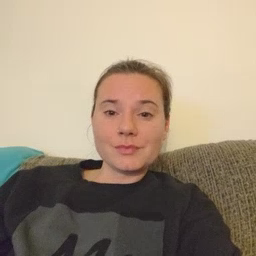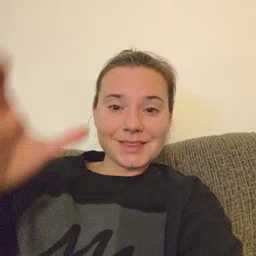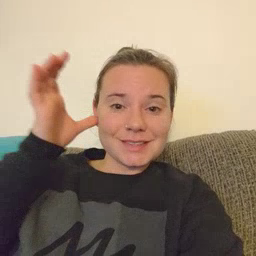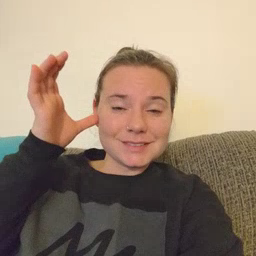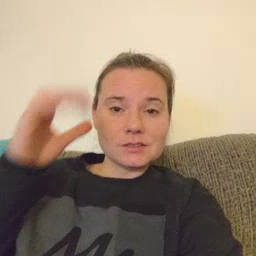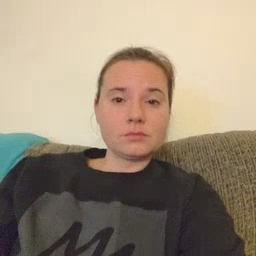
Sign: listen